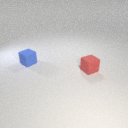
small blue rubber cube behind small red rubber cube